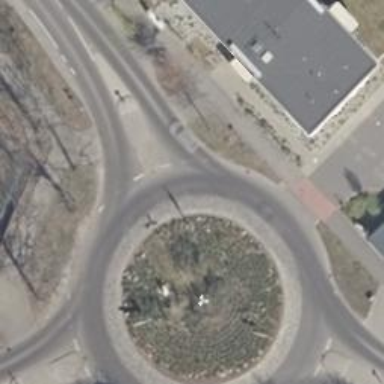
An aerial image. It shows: Secondary road with asphalt surface leading to roundabout.